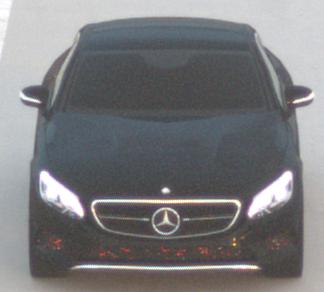
Make: Mercedes-Benz
Model: S 400 Coupé
Detailed model: S-Class (217) Coupé
Model produced from: 2015/10
Model produced until: 2017/09
Doors: 2
Color: black
Road condition: dry road
Daytime: sunrise or sunset
Contrast: low contrast